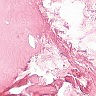
Metastatic tissue present: no